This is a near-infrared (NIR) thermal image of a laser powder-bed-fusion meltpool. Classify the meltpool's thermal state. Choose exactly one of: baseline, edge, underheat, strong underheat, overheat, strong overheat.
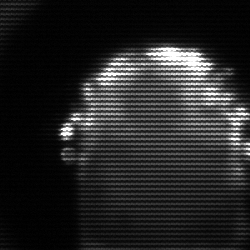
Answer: baseline